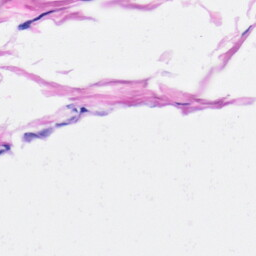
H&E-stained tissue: Heart